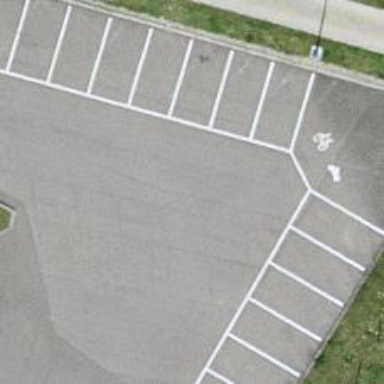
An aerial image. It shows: Paved parking aisle in service road.